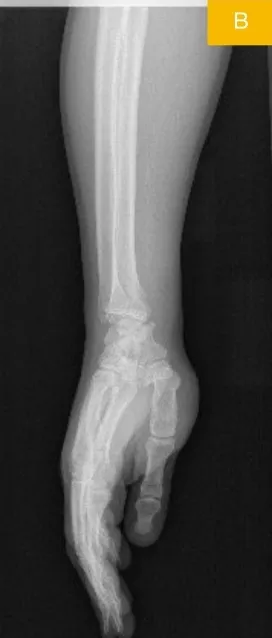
Lateral. View radiographs of wrist showing radial styloid. . Displaced and ulnar styloid minimally displaced fractures.
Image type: radiology (x_ray)